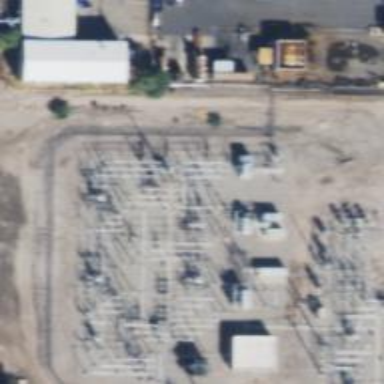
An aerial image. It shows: Switch used for power control.